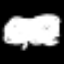
Label: squiggle